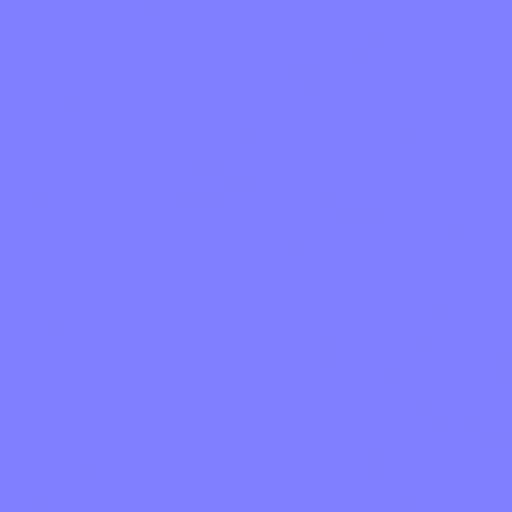
beige marble smooth stone